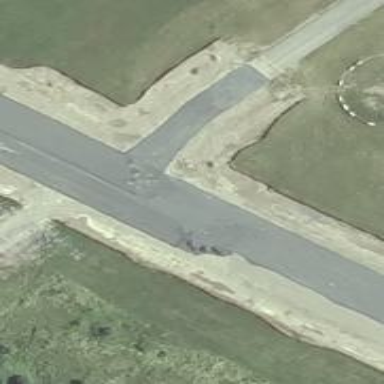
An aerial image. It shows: Image of taxiway at airport.